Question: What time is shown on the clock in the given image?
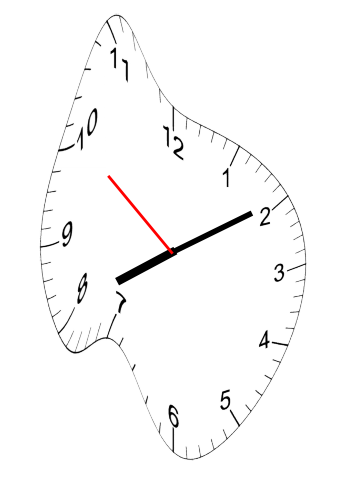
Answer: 08:09:51